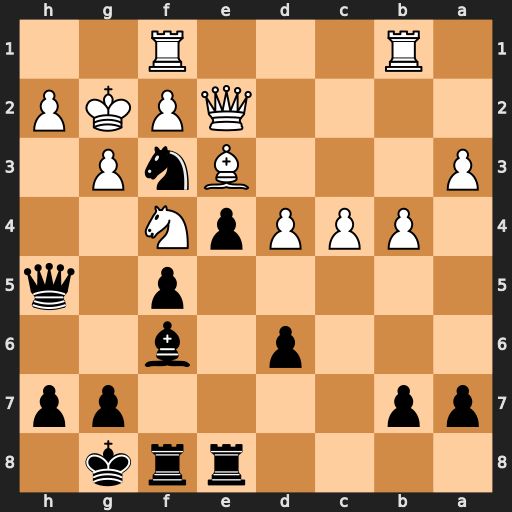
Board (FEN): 4rrk1/pp4pp/3p1b2/5p1q/1PPPpN2/P3BnP1/4QPKP/1R3R2
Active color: b
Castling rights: -
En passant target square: -
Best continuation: Qxh2#